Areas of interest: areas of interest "Huayang Lake Kara Farm Team-Building Experience Camp"
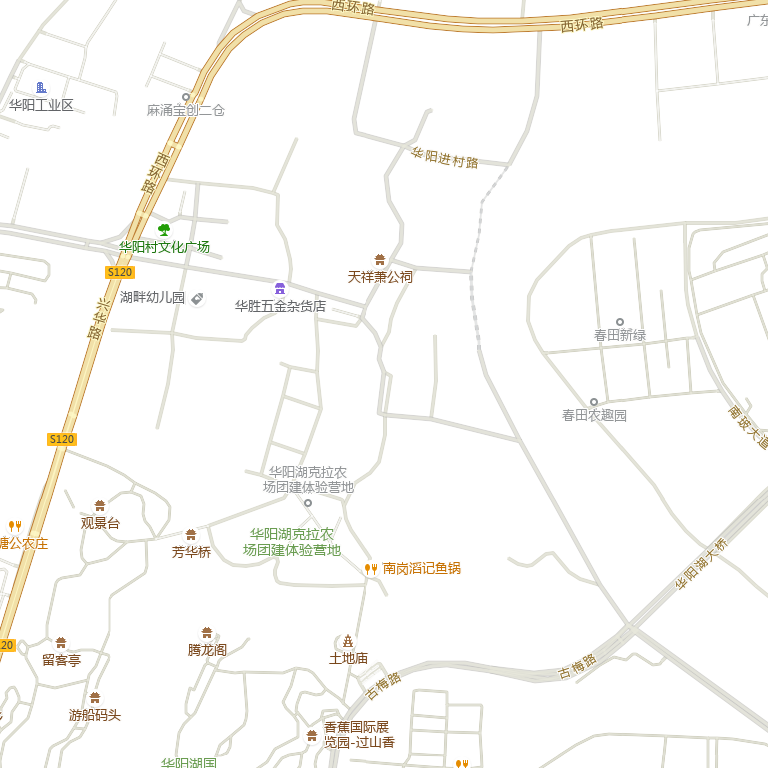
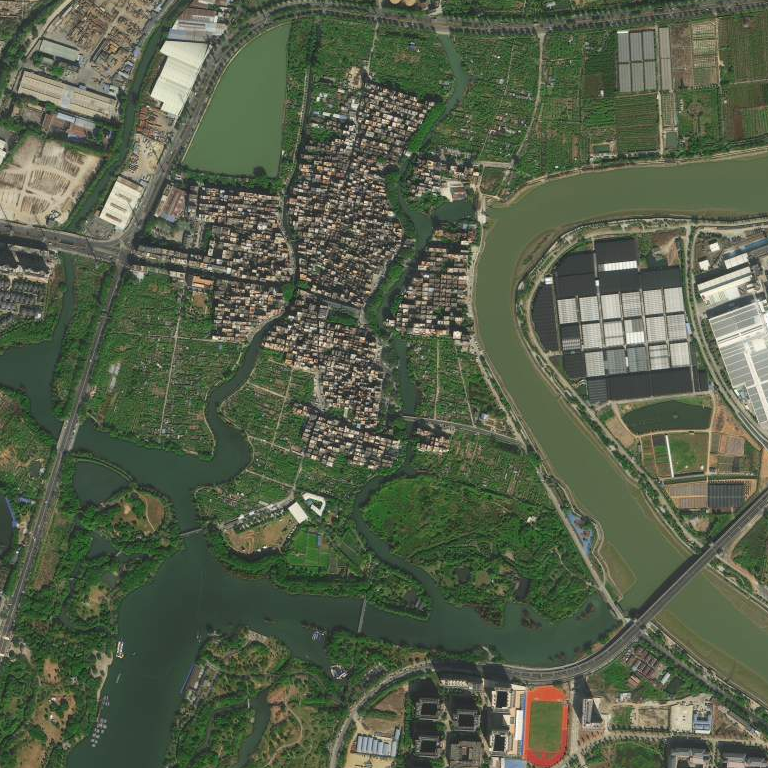